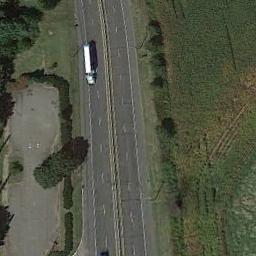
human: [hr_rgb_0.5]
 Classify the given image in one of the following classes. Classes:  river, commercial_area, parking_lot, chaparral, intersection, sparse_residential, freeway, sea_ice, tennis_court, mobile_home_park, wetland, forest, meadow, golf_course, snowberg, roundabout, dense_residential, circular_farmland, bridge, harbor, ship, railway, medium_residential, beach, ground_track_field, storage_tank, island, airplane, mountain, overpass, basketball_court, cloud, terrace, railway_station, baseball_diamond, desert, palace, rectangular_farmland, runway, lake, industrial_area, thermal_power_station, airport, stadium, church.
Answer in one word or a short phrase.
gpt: freeway